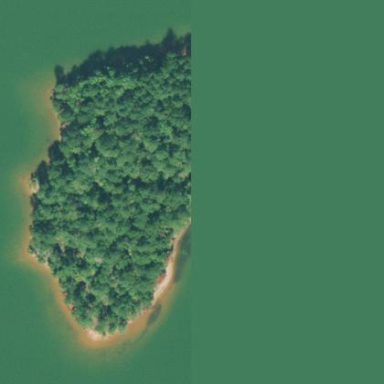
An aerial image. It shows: Island covered with woodland.